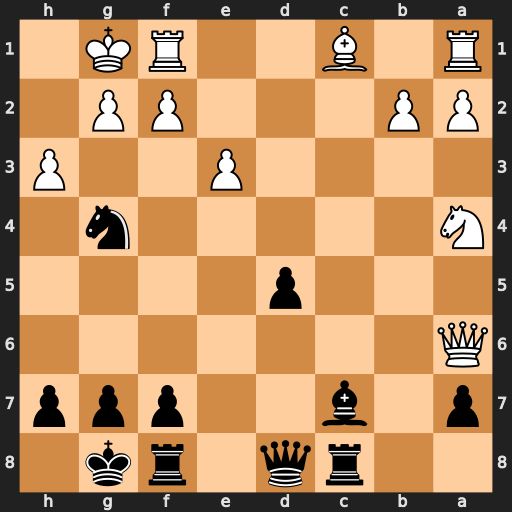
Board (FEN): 2rq1rk1/p1b2ppp/Q7/3p4/N5n1/4P2P/PP3PP1/R1B2RK1
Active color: b
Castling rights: -
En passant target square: -
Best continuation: Bh2+ Kh1 Rc2